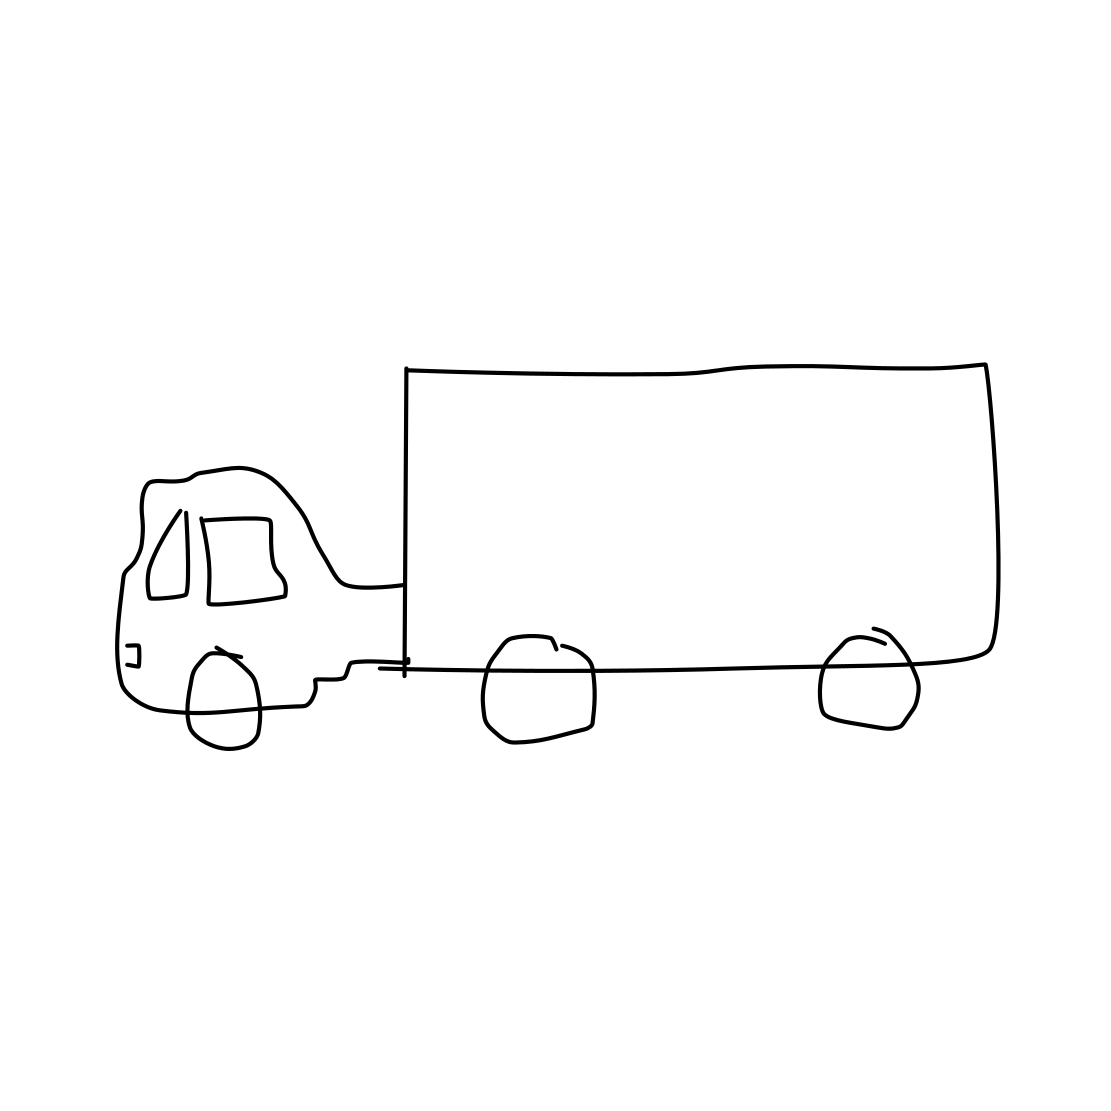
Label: truck